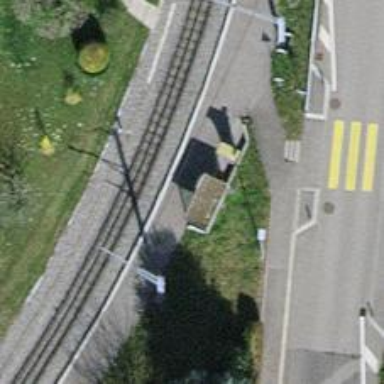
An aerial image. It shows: Railway halt.